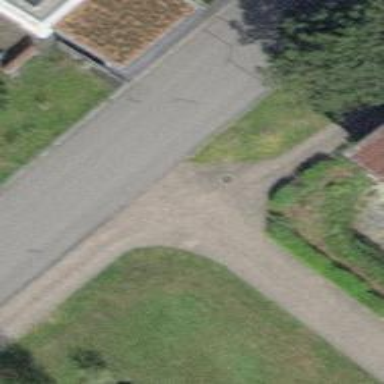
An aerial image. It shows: Footway with surface made of sett.